Question: On HTC Sensation XE with Android 2.3.4 (and maybe on other HTC devices, unfortunately I can only on this one) there a strange white line on right border of the WebView (screenshot below). I've also tested my app on emulator with same params and on Asus TF101, .

This layout is pretty complex to post here, so I've tested it on this one (and there is same bug too):
'''
<?xml version="1.0" encoding="utf-8"?>
<LinearLayout xmlns:android="http://schemas.android.com/apk/res/android"
android:layout_width="fill_parent"
android:layout_height="fill_parent"
android:background="@color/background"
android:orientation="vertical" >
<!-- This WebView created dynamically -->
<WebView
android:id="@+id/webView"
android:layout_width="fill_parent"
android:layout_height="fill_parent" />
</LinearLayout>
'''
<URL>.
Can anyone give me an advice where the problem can be? Thanks.
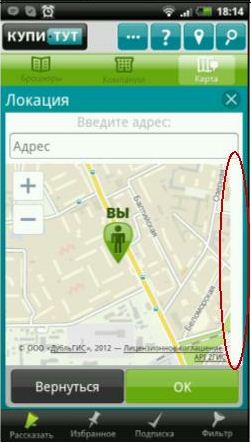
Answer: Well i think you can use this 'webview.setScrollBarStyle(WebView.SCROLLBARS_OUTSIDE_OVERLAY);' to hide strange scroll bar. Hope it helps. Read this for more details <URL>